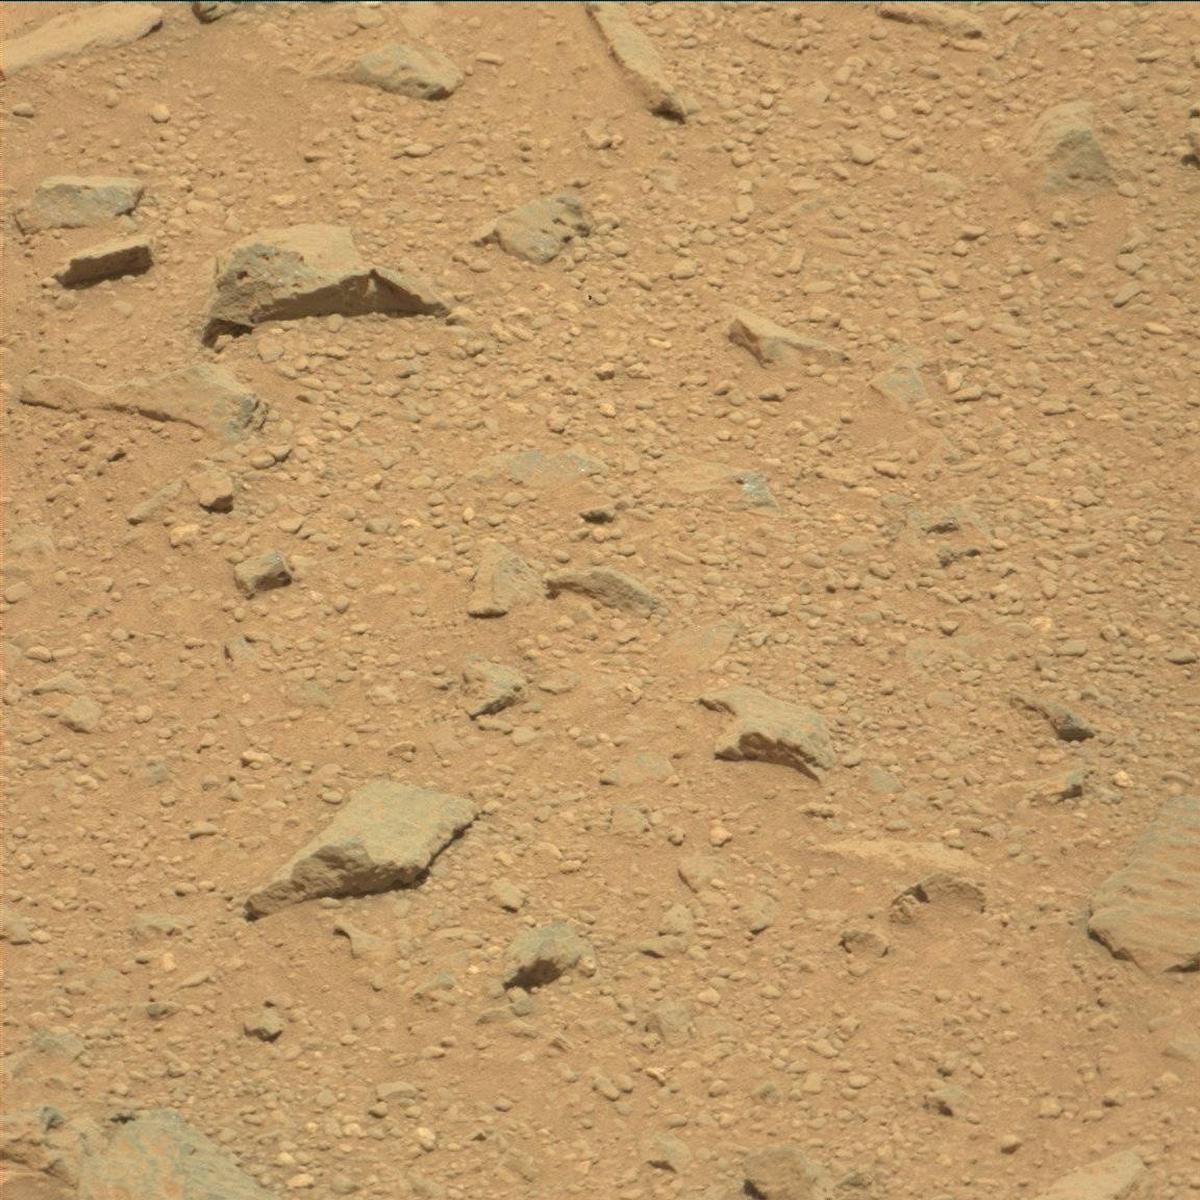
Terrain classes present: Bedrock, Rock, Sand / Soil